Interaction volume radius: 5 \u00c5
Interaction volume height: 35 \u00c5
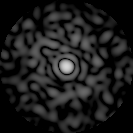
Disorder parameter: 0.8406